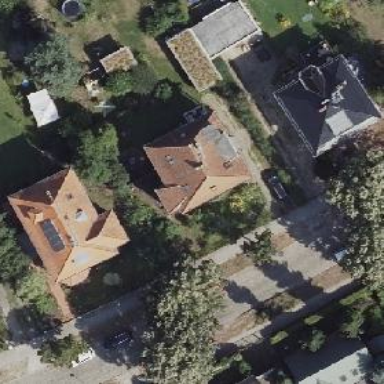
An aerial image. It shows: Residential building with hipped roof.